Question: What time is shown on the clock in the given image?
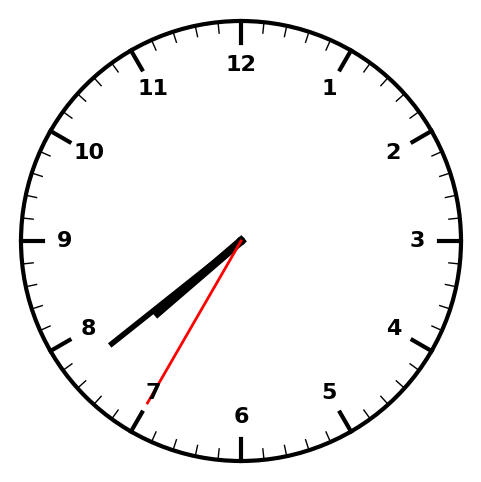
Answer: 07:38:35